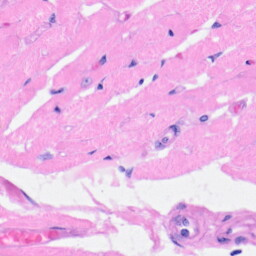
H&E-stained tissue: Heart